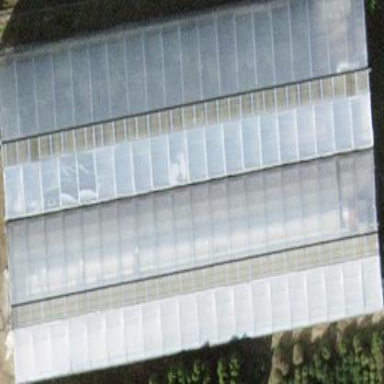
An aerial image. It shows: Greenhouse.